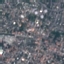
Label: Residential